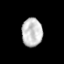
Tissue: prostate
Cell type: T cells
Senescence score: 0.3177
Nuclear area (px): 575
Mean DAPI intensity: 194.652